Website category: university
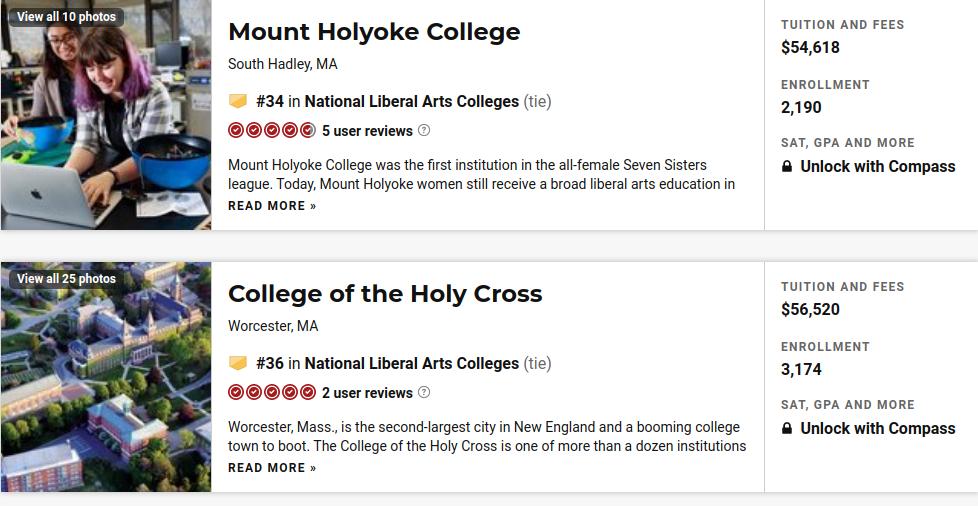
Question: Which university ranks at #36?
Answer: College of the Holy Cross

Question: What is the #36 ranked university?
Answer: College of the Holy Cross

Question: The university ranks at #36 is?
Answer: College of the Holy Cross

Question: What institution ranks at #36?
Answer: College of the Holy Cross